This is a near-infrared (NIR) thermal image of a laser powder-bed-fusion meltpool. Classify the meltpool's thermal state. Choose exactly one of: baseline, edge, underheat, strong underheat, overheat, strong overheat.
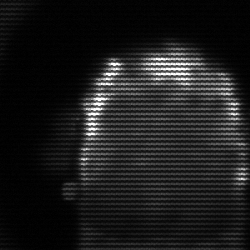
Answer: baseline